Question: In my project i am having two forms BillEntry and CustomerEntry.
In CustomerEntry new customers are added.

Here when new button is pressed i am opening a new form of CustomerEntry, here BillEntry form is already open at the back of the CustomerEntry form. I dont want my BillEntry form to close..
Here the Customer combobox will not take the new customer entered in customerentry..
I am binding the customer combobox in the constructor of the BillEntry form with LINQ...
And binding combobox on combobox enter event is also not working..
Please show me the way how can i do it...
linq query or the code is not the problem.
the problem is where can i call the binding method which binds the combobox?
'''
public BillEntry()
{
InitializeComponent();
Customer_Binding();
}
private void Customer_Binding()
{
DataClasses1DataContext db = new DataClasses1DataContext();
cbx_customer.DisplayMember = "CustomerName";
cbx_customer.ValueMember = "CustomerID";
cbx_customer.DataSource = db.Customers;
}
'''
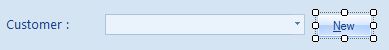
Answer: Using BindingSources might then be better.
Add a BindingSource to your form, then in the properties of the comboBox set the DataSource property to the bindingSource you just added.
'''
comboBox1.DataSource = bindingSource1;
'''
Then you set the data source of the BindingSource to your Customers list:
e.g. something like
'''
bindingSource1.DataSource = customers;
//you still need to tell the combo box what to show
comboBox1.DisplayMember = "SomeText";
comboBox1.ValueMember = "SomeValue";
'''
Then when you add new data to your Customers list, just call:
'''
bindingSource1.ResetBindings(false);
'''